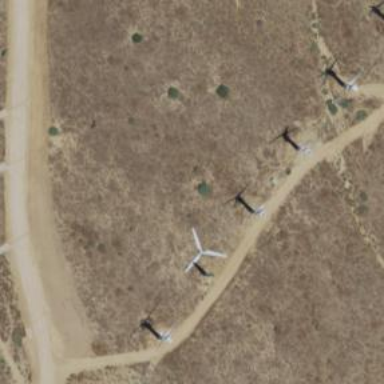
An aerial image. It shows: Wind power generator with wind turbines.